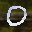
Label: 0